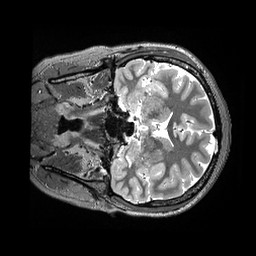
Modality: T2w
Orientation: coronal
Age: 24
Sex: female
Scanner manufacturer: siemens
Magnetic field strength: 3 T
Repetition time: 3.2 s
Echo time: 0.564 s